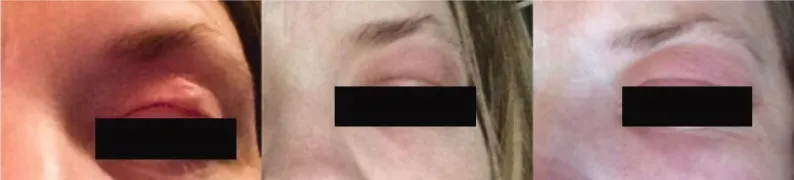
Progressive erythema of the left periorbital area. 1, 2, and 3 March 2018.
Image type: medical_photograph (skin_photograph)